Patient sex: F
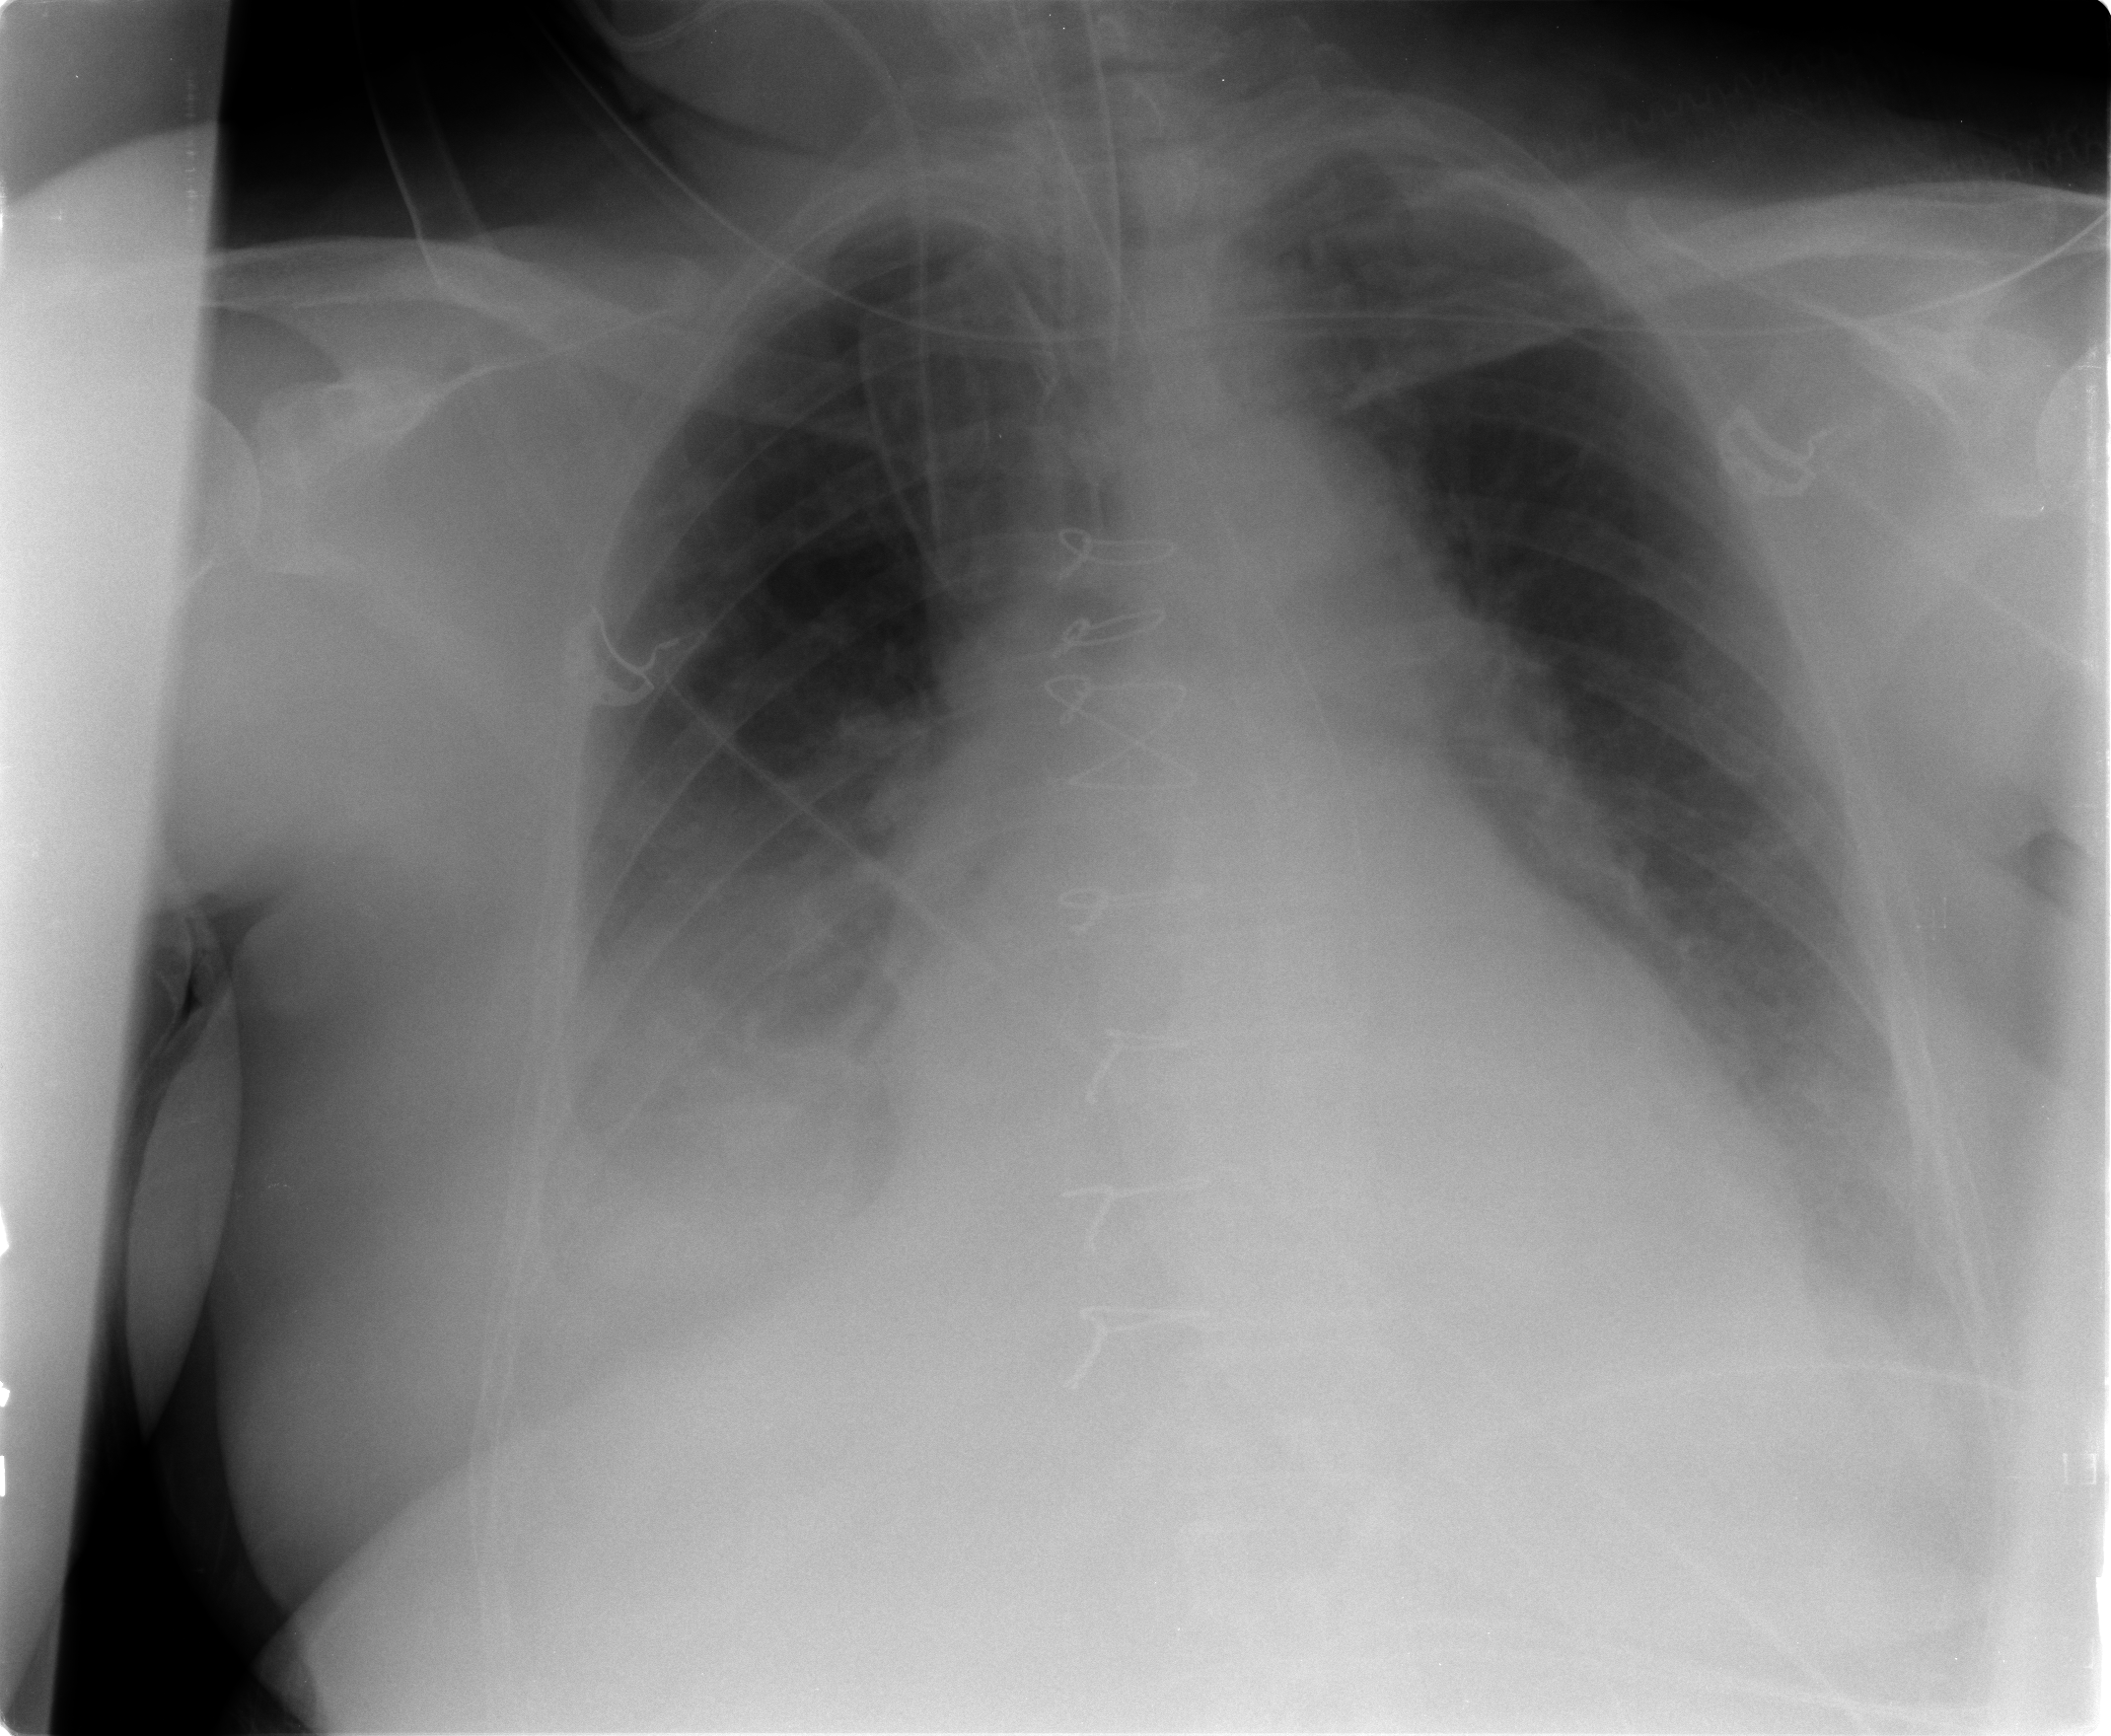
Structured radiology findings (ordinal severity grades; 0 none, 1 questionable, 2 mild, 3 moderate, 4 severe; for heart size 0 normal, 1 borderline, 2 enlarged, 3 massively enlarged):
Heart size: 2
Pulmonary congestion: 2
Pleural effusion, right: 2
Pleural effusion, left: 1
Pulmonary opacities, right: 2
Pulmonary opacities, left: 1
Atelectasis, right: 2
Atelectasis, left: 2